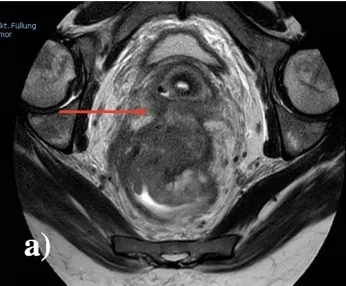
Pretreatment MRI:. Large rectal tumour likely invading cervix (red arrow).
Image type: radiology (mri)